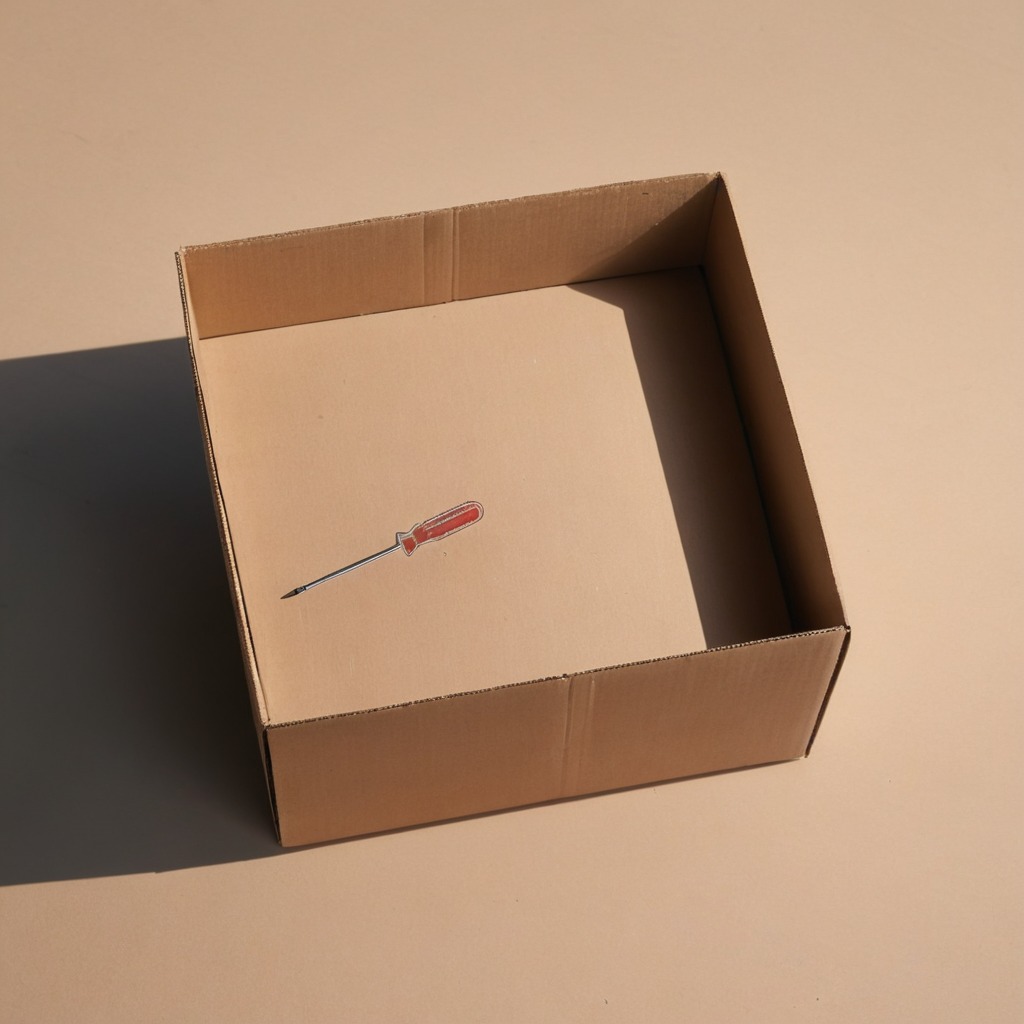
A screwdriver lying on a cardboard box surface in an outdoor workshop during daytime bright natural light soft shadows slightly creased but